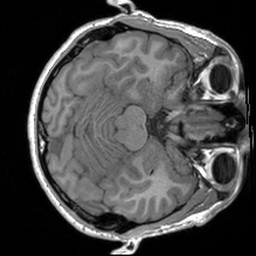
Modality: T1w
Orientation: axial
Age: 20
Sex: male
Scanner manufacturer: siemens
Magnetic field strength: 3 T
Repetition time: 1.9 s
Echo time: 0.00226 s